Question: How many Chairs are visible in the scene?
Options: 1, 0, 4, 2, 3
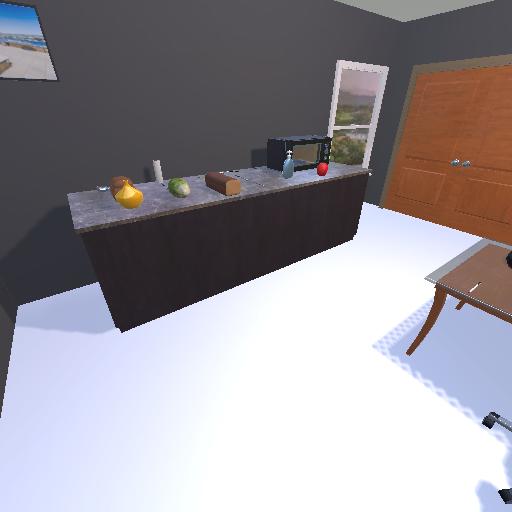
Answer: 1